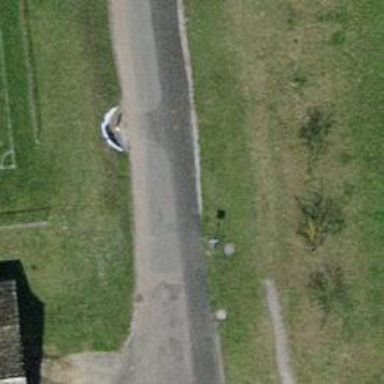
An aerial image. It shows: Bollard barrier.